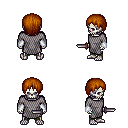
a pixel art fantasy rpg character, male body template, skeleton, chain mail, teal pants, brunette plain hairstyle, white cloth bracers, dagger, four views (front, back, left, right), 2x2 character sprite sheet, small pixel art, hard edges, no anti-aliasing